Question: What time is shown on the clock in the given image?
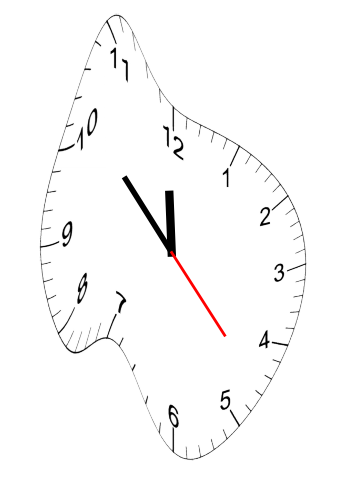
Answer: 11:52:23